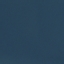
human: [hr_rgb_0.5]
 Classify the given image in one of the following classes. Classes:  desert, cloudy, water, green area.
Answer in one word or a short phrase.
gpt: water